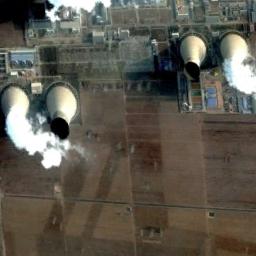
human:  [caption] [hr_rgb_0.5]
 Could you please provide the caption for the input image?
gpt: The thermal power station is on the bare land with white mist above .

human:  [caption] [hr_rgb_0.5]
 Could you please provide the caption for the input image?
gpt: Many buildings of different shapes and sizes are beside the thermal power station .

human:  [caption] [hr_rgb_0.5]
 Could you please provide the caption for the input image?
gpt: There are plant and machinery in the thermal power station  There are four cooling towers and two are steaming .

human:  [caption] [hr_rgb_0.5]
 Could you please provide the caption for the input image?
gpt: There are rows of blue or red buildings on one side of the two thermal power stations .

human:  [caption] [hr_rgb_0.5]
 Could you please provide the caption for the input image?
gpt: There are some chimneys on the thermal power station beside some farmlands .